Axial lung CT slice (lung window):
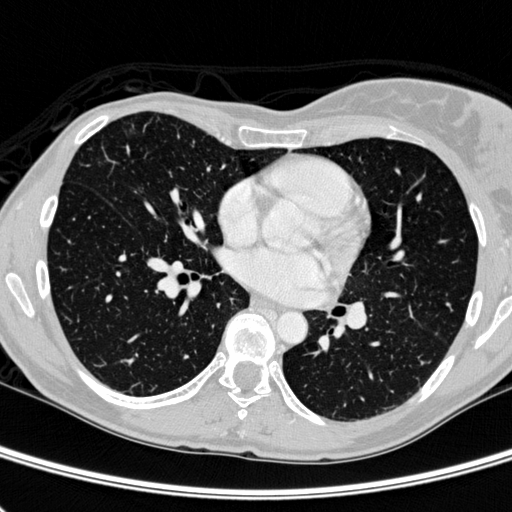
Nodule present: no